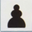
Piece: bP